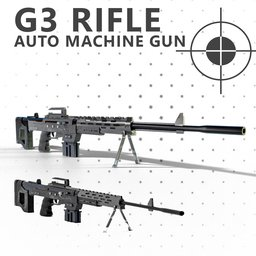
Label: tools